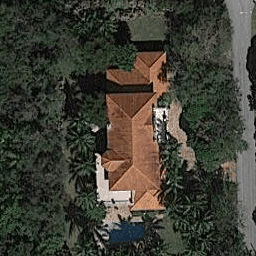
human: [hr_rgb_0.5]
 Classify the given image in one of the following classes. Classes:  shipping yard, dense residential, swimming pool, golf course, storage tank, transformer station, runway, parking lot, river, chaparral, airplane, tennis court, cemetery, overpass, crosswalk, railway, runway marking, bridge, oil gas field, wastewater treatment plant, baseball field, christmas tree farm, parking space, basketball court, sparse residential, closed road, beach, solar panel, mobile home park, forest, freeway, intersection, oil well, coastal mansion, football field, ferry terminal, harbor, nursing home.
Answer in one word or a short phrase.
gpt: sparse residential